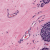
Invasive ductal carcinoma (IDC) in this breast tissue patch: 0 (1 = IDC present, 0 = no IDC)